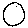
Label: moon